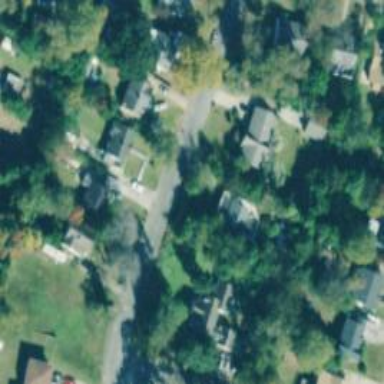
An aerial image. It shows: Neighborhood.